Interaction volume radius: 5 \u00c5
Interaction volume height: 15 \u00c5
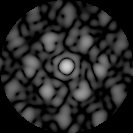
Disorder parameter: 0.5229